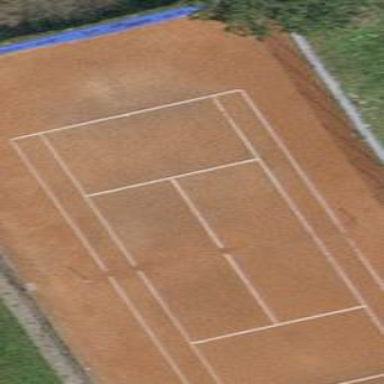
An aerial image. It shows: Sandy tennis court.